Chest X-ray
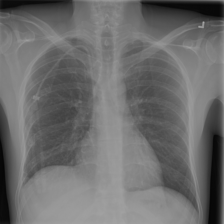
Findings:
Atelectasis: negative
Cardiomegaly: negative
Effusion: negative
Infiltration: negative
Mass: negative
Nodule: negative
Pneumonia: negative
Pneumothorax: negative
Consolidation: negative
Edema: negative
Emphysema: negative
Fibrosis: negative
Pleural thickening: negative
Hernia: negative